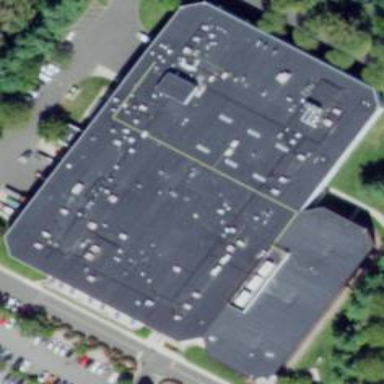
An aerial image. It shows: Industrial building.